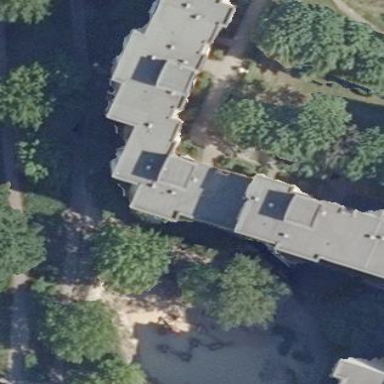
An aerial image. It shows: Flat-roofed apartment building.